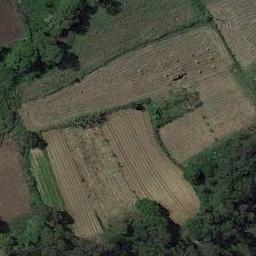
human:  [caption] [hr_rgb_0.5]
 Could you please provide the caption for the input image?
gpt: The bare and green terrace is next to some trees .

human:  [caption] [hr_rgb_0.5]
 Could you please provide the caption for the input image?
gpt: There are four parallel paths between the terraces .

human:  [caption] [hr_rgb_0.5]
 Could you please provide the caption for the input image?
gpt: Many irregularly shaped brown and green mixed farm fields .

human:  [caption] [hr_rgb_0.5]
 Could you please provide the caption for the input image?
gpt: Many trees are on the terrace .

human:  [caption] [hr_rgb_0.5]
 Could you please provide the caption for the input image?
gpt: There are some green trees near the terraces .